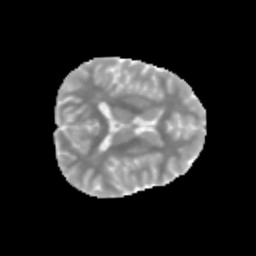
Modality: MD
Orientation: axial
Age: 12
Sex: female
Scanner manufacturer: siemens
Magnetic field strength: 3 T
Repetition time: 3.8 s
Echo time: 0.07 s